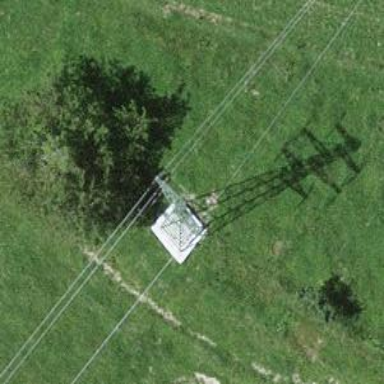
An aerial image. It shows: Lattice structure tower used for power transmission.